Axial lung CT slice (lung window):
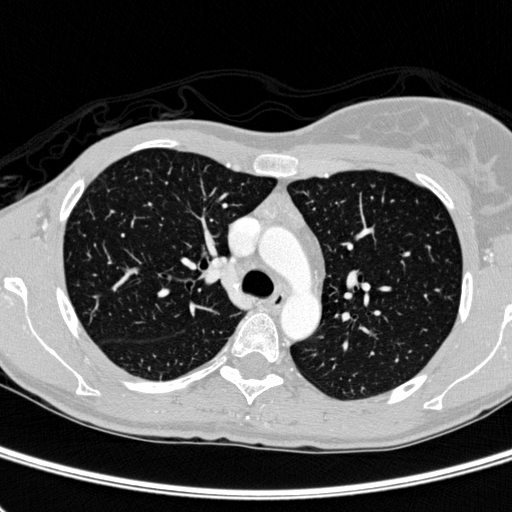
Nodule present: no